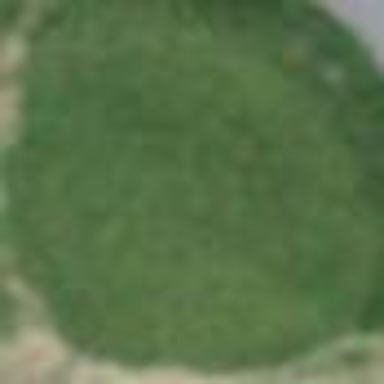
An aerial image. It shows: Grass area designated as golf tee.